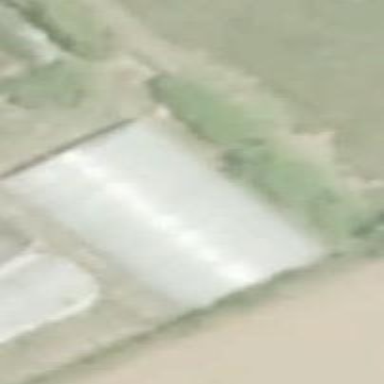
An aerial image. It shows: Greenhouse.